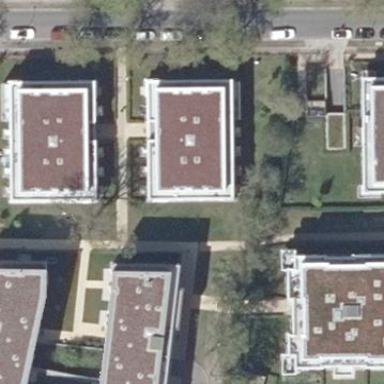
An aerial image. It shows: Flat-roofed apartment building with grass-covered roof.